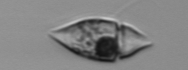
Label: Amphidinium